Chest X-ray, PA view. Patient: 57 years old, sex F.
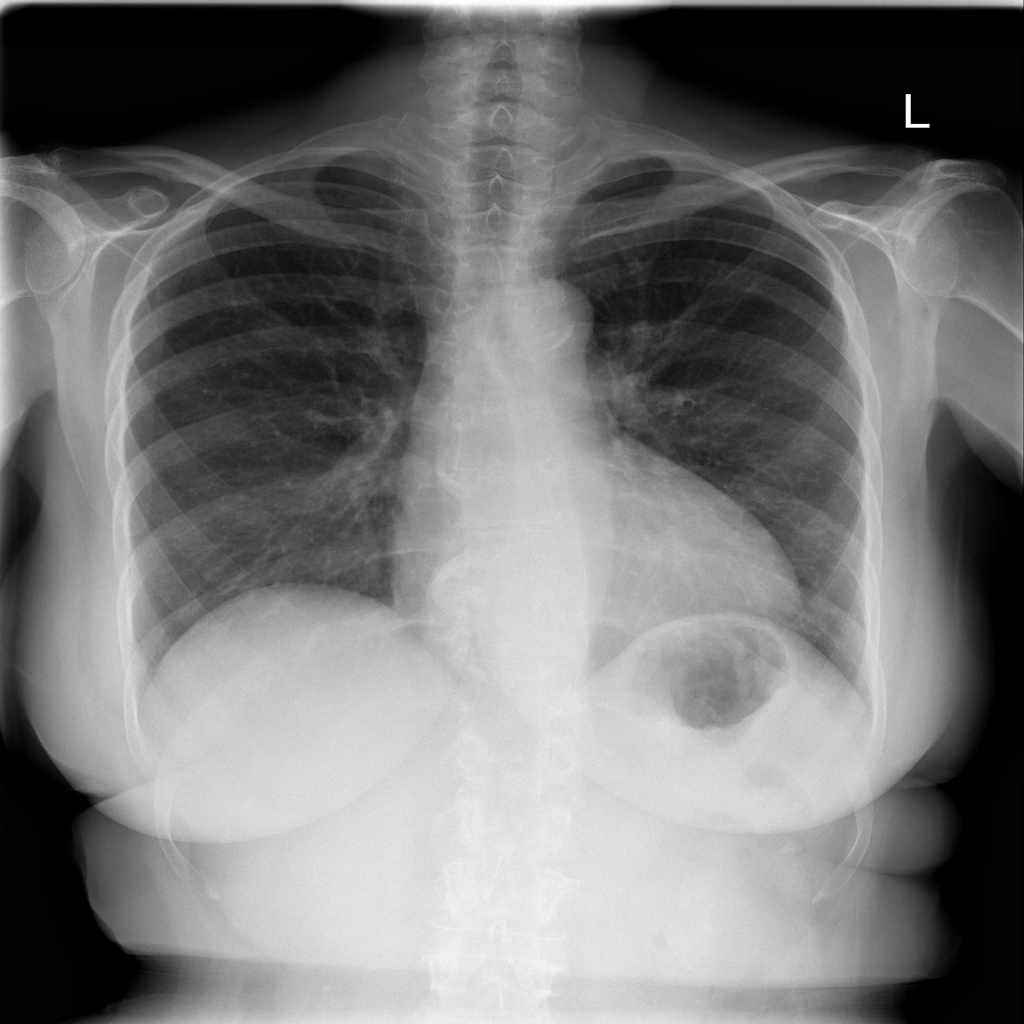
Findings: Cardiomegaly